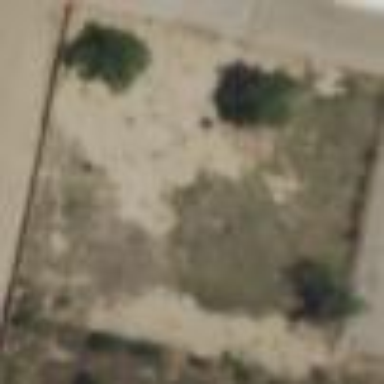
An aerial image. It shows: Cemetery.